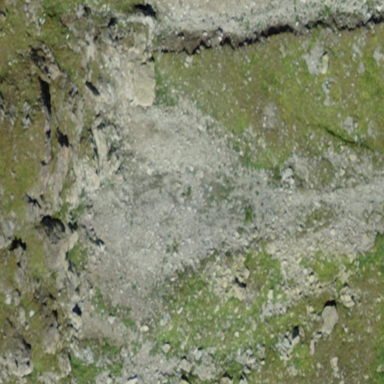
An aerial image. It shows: Natural scree.